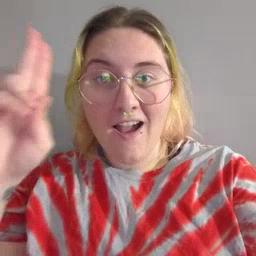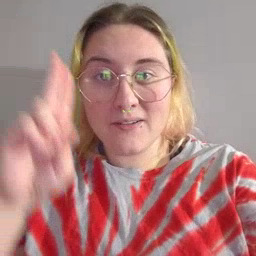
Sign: uncle